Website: apple
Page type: customer-info-address
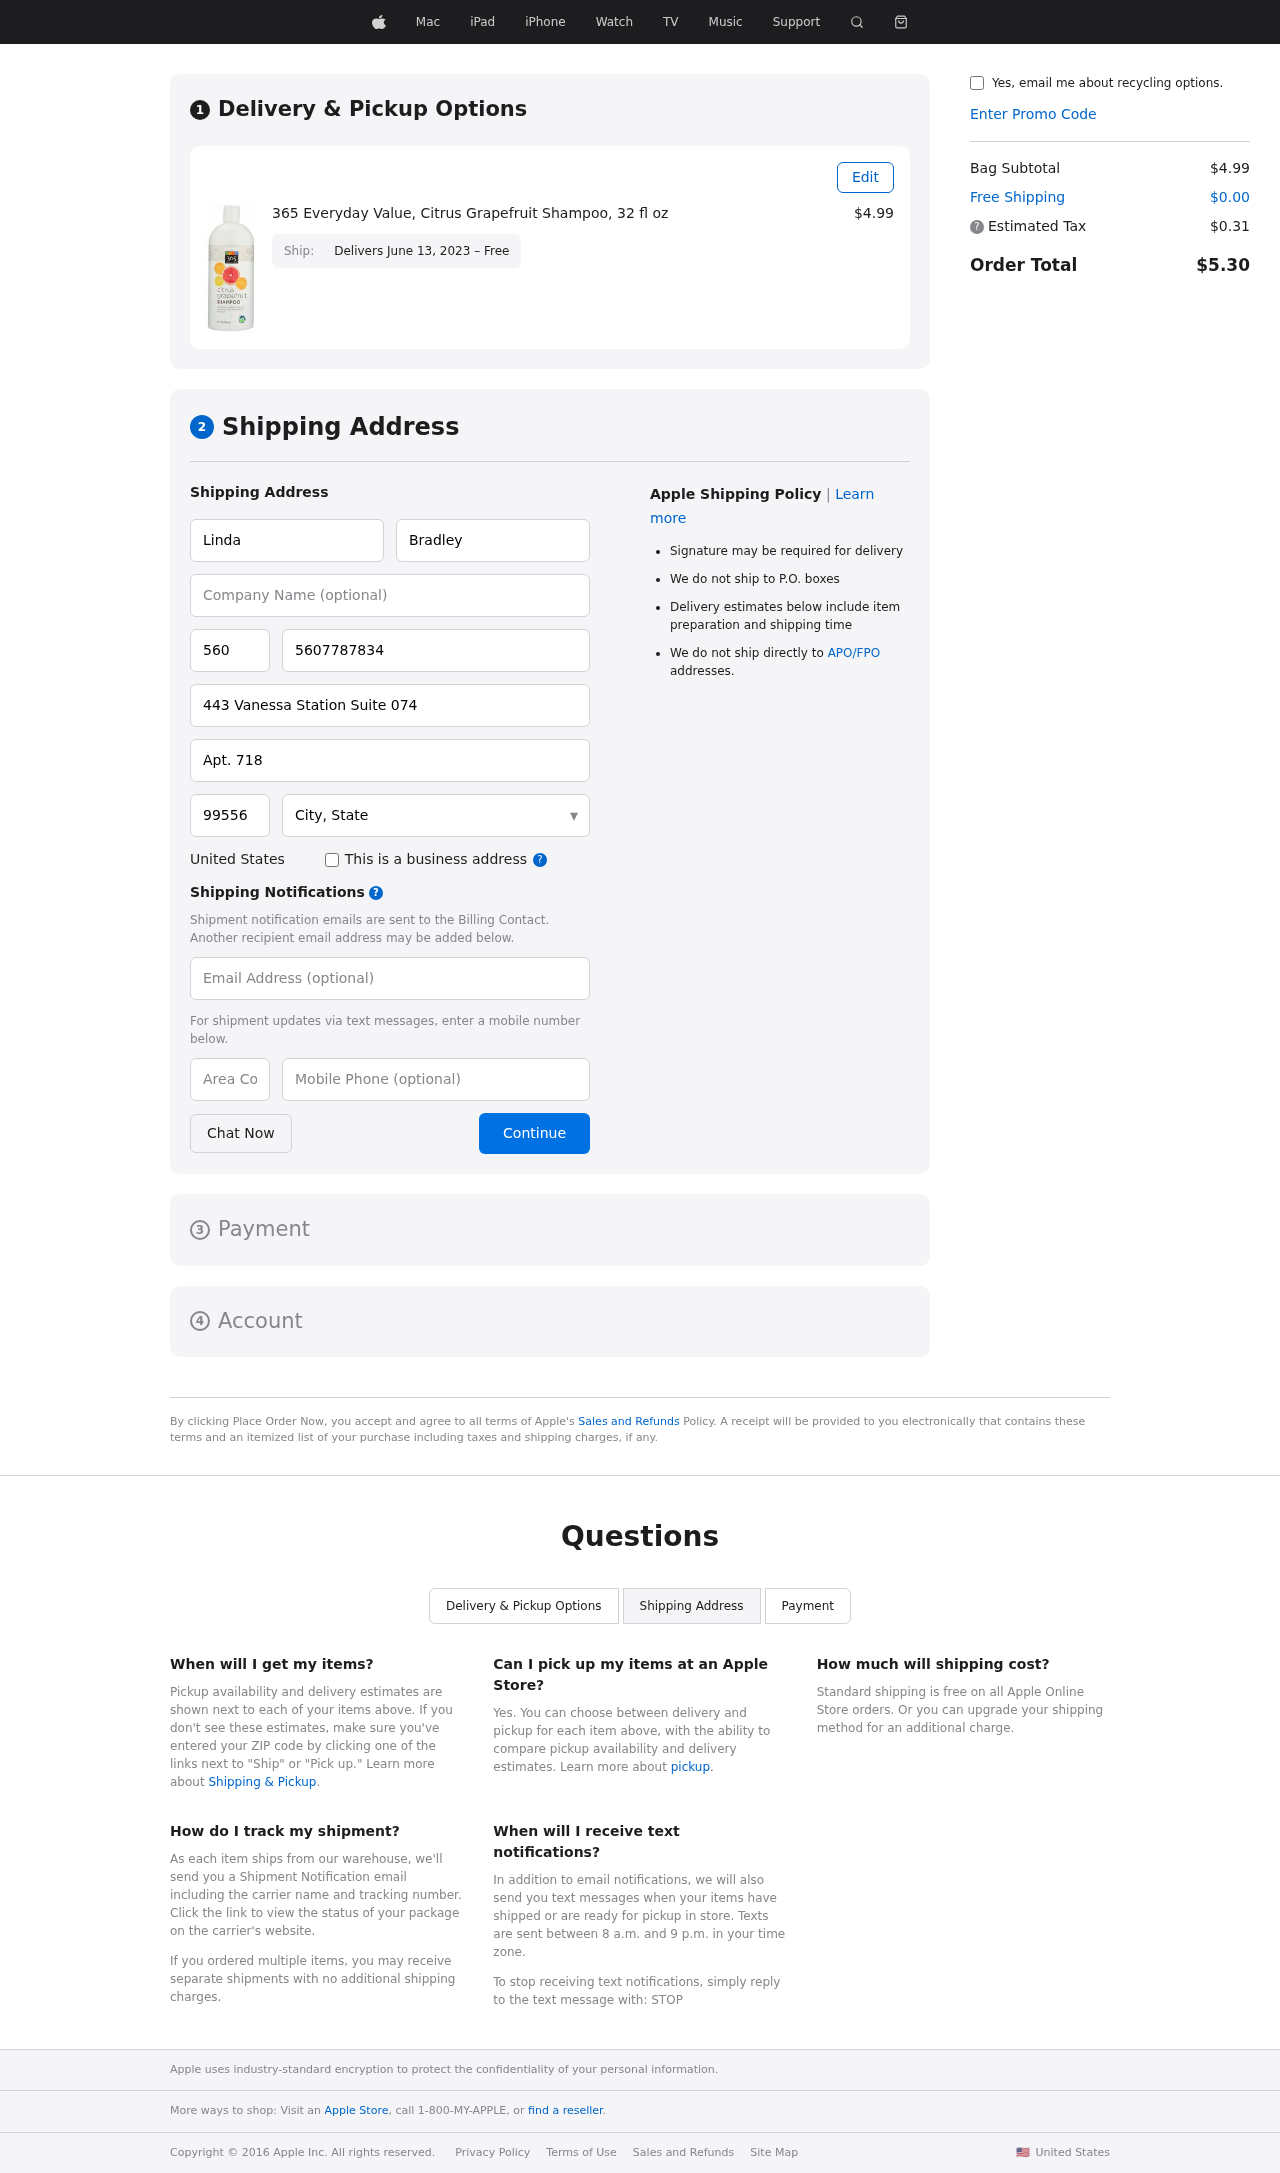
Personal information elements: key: PII_CITY_STATE
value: Englishmouth, MA
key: PII_COUNTRY
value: United States
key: PII_EMAIL
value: linda_bradley@yahoo.com
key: PII_FIRSTNAME
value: Linda
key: PII_LASTNAME
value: Bradley
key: PII_PHONE
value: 5607787834
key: PII_PHONE_ALT
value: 6356518074
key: PII_PHONE_ALT_AREA
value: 635
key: PII_PHONE_AREA
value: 560
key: PII_POSTCODE
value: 99556
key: PII_STREET
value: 443 Vanessa Station Suite 074
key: PII_STREET2
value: Apt. 718
Product elements: key: PRODUCT1_NAME
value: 365 Everyday Value, Citrus Grapefruit Shampoo, 32 fl oz
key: PRODUCT1_PRICE
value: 4.99
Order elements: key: ORDER_DELIVERY_DATE
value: Delivers June 13, 2023 – Free
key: ORDER_SUBTOTAL
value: $4.99
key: ORDER_SHIPPING_COST
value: $0.00
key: ORDER_TAX
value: $0.31
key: ORDER_TOTAL
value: $5.30